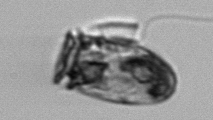
Label: Dinophysis_acuminata